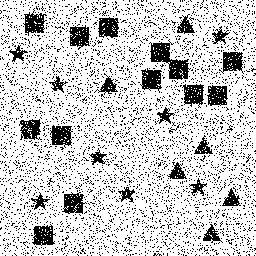
Squares: 13
Triangles: 6
Stars: 8
Total shapes: 27